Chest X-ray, PA view. Patient: 36 years old, sex M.
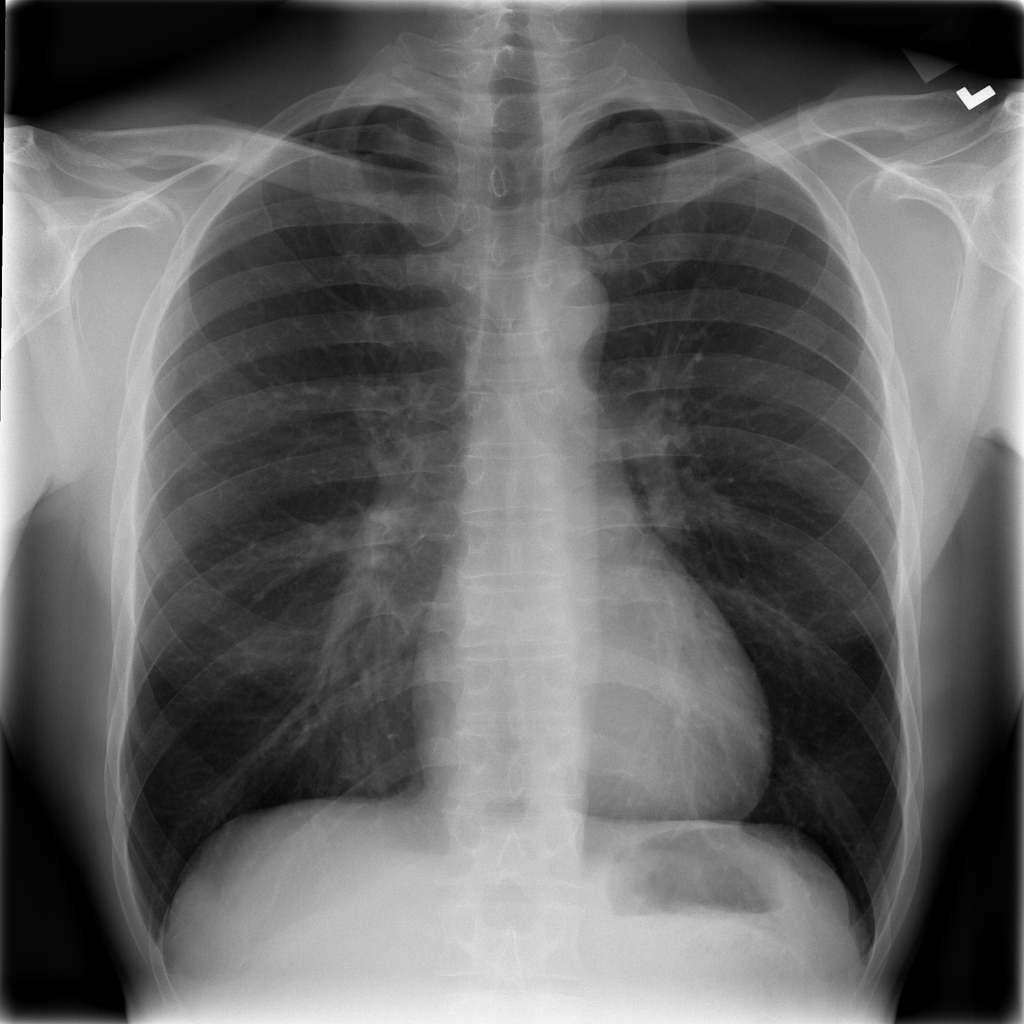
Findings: No Finding